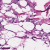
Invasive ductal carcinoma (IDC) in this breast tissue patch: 0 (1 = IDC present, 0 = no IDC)